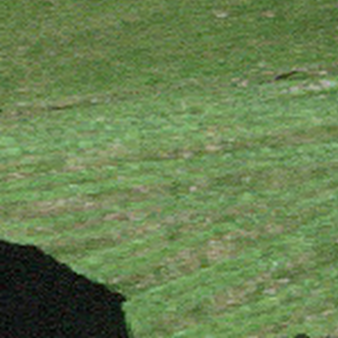
Label: other